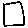
Label: square